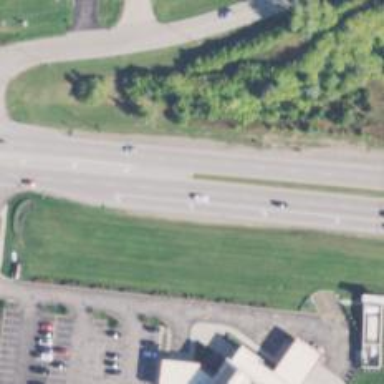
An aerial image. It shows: Secondary road.